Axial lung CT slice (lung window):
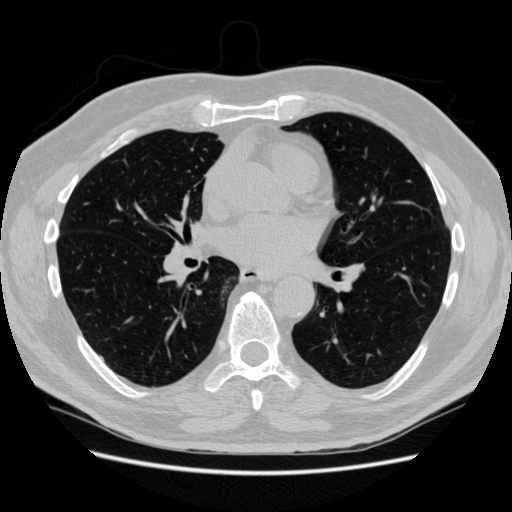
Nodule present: no